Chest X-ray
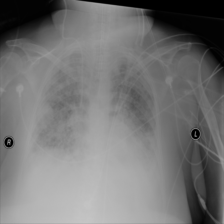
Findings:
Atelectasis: negative
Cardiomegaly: negative
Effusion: negative
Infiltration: negative
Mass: negative
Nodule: negative
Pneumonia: negative
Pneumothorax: negative
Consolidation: negative
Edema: negative
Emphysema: negative
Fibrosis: negative
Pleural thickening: negative
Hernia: negative